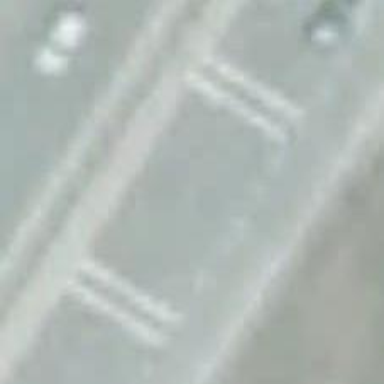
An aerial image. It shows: Traffic calming measure in place: rumble strips.